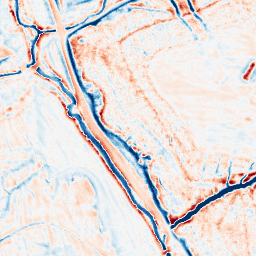
Category: edge_preserving
Decomposition family: bilateral
Decomposition parameters: d: 15
sigma_color: 25
sigma_space: 50
Upsampling method: quartic
Upsampling parameters: scale: 8
Upsampling scale: 8